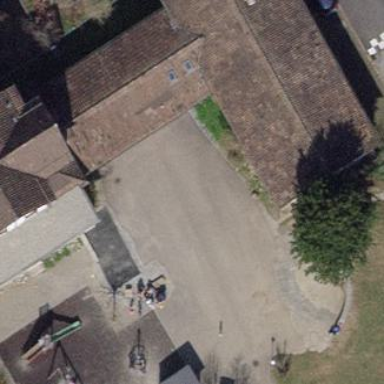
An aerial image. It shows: Kindergarten building.